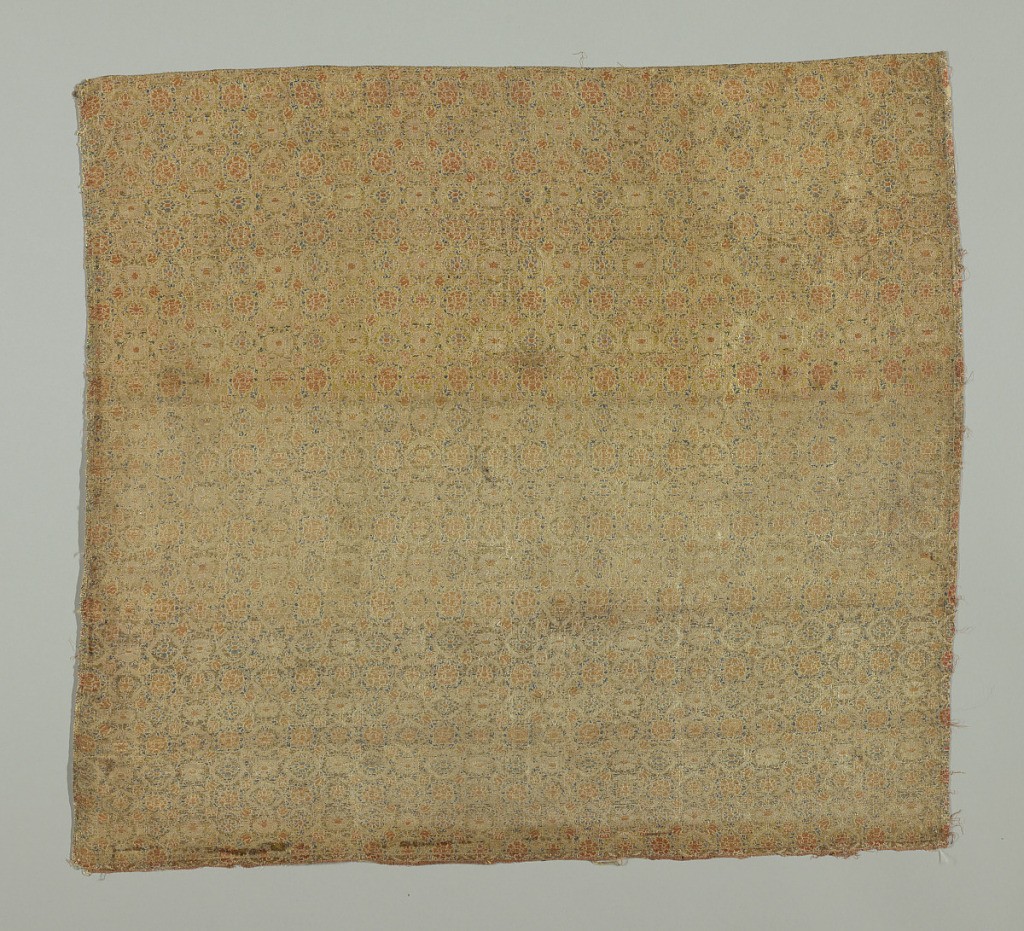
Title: Fragment
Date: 19th century
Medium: silk, metallic threads Technique: plain compound cloth
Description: Ground originally gold with an allover, closely-spaced repeat of small round blossoms in multicolored weft.